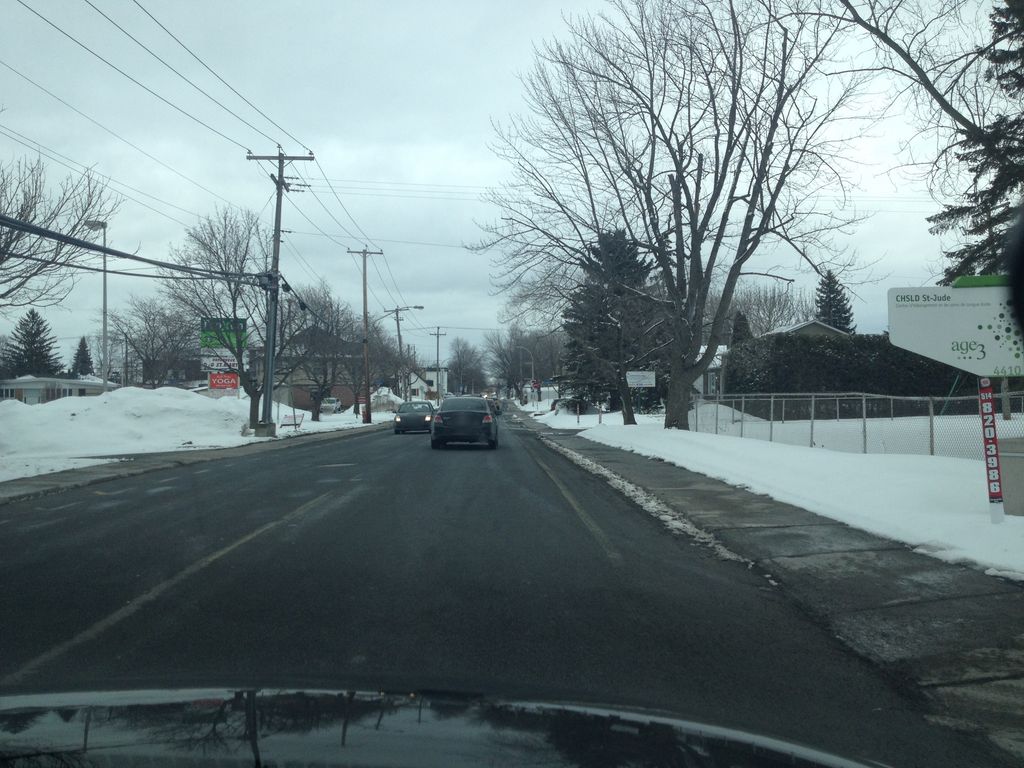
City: montreal